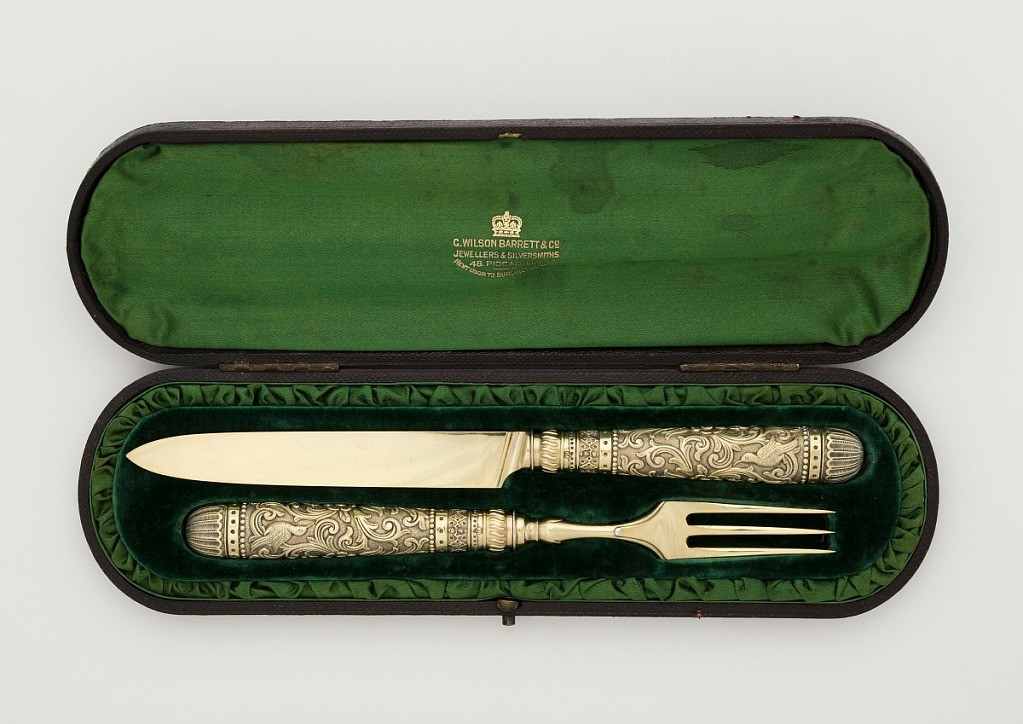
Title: Dessert Fork and Knife with Accompanying Case
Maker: Francis Higgins III
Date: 1884
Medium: gold plated, silver, leather, velvet, silk, satin
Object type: fork, knife and case
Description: Fork (a) with three tines, angular root, and tapering to baluster shaped neck. Knife (b) with ridged diagonal heel and bolster and rounded tip blade. Both fork (a) and knife (b) handles decorated with series of patterned bands flanking top and bottom of the central decorative field. Central field decorated with scrolling foliate design with a sparrow on both obverse and reverse sides, and daisy flowers on each side. Terminal decorated with shell motif fanning out from central point on end of terminal. Case (c) with fitting for fork and knife in velvet lining. Case closed with button closure. Interior of lid stamped with gilt lettering for retailer G. Wilson Barrett & Co.